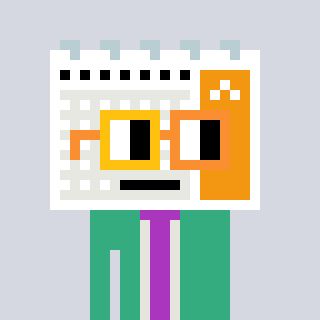
a pixel art character with square yellow and orange glasses, a calendar-shaped head and a teal-colored body on a cool background